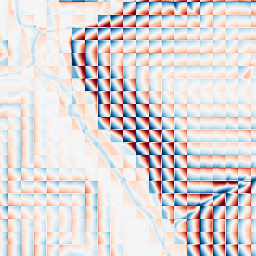
Category: wavelet
Decomposition family: wavelet_biorthogonal
Decomposition parameters: wavelet: bior1.3
level: 4
Upsampling method: bspline
Upsampling parameters: scale: 8
Upsampling scale: 8